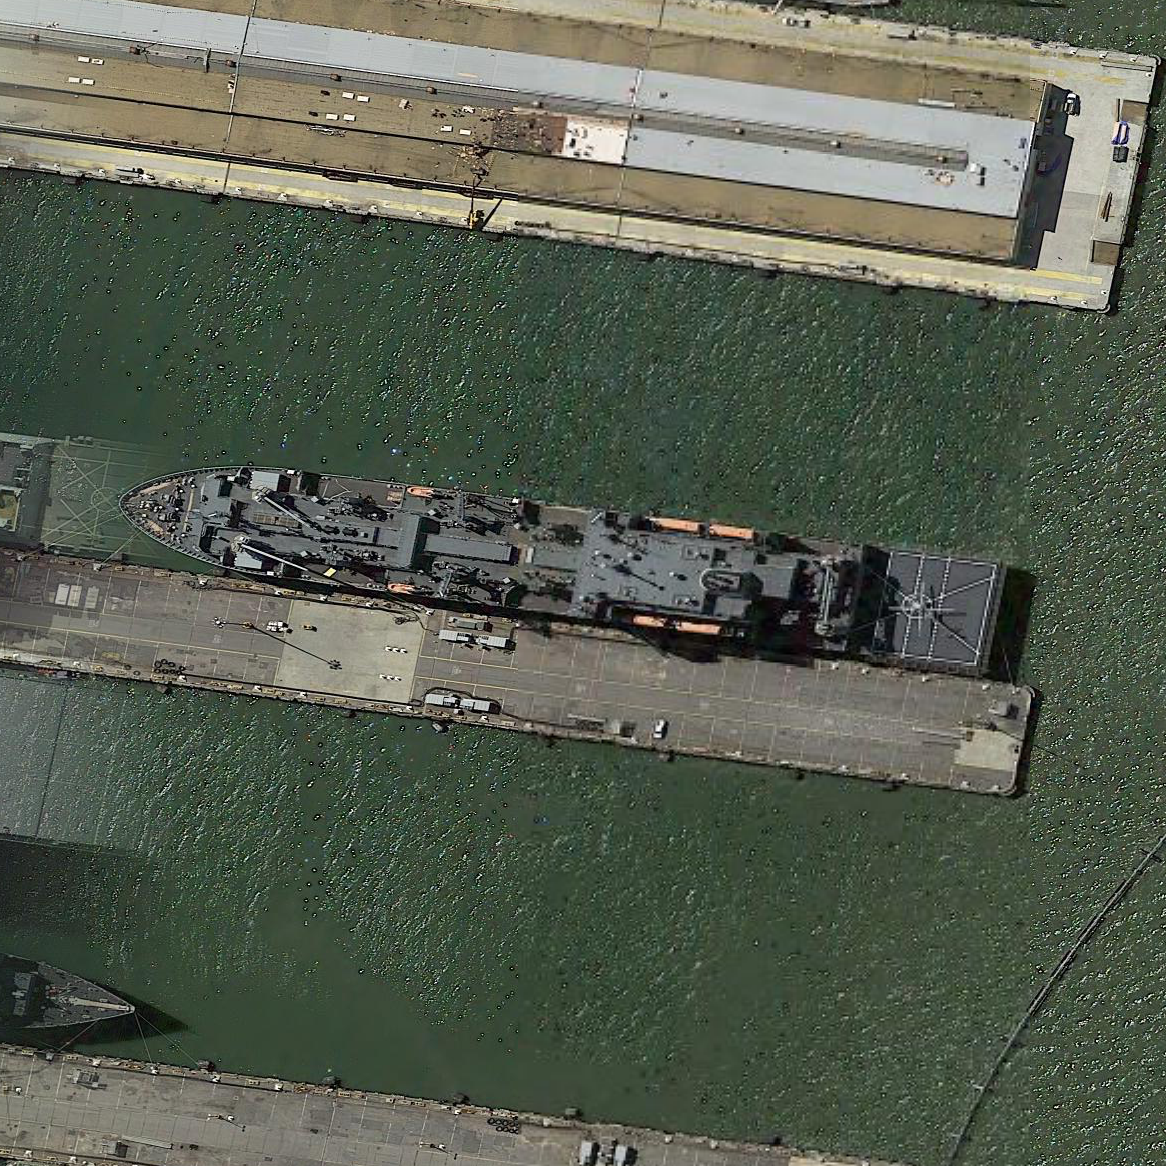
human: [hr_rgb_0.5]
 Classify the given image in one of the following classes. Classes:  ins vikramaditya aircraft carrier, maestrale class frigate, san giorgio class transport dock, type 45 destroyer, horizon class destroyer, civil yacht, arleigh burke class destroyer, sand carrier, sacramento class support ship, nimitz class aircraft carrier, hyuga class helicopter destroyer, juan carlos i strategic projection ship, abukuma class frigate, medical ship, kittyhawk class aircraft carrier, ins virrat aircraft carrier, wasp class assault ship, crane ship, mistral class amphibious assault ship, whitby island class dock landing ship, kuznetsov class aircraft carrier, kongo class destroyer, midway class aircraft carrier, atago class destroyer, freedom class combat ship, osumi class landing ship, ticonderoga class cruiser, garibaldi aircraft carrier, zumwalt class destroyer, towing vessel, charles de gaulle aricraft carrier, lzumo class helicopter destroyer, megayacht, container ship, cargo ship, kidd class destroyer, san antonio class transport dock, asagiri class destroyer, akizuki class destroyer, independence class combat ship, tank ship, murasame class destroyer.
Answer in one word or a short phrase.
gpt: Crane ship